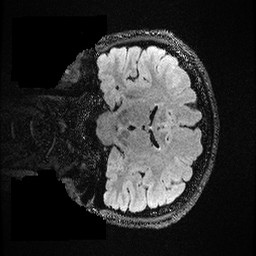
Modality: FLAIR
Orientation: coronal
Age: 20
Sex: male
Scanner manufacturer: ge
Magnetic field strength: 3 T
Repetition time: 4.802 s
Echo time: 0.1158 s